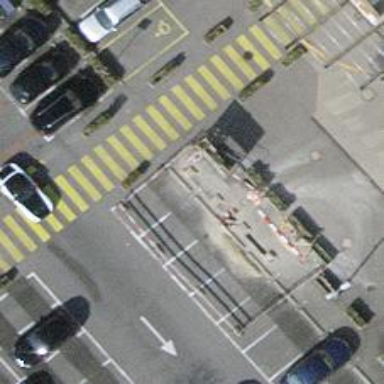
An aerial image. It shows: Charging station.